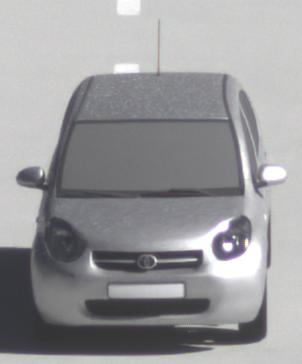
Make: Toyota
Model: Passo
Detailed model: Toyota Passo X Yururi
Model produced from: 2010
Model produced until: 2016
Doors: 5
Color: white
Road condition: dry road
Daytime: morning or afternoon
Contrast: high contrast